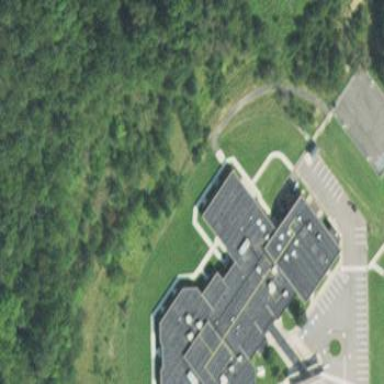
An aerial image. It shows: School building.